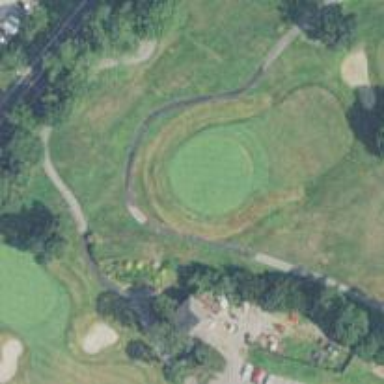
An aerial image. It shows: View of golf hole.